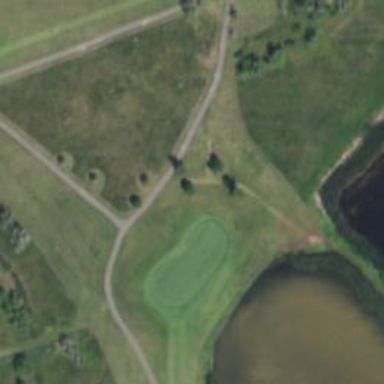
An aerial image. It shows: Pathway for golf carts.